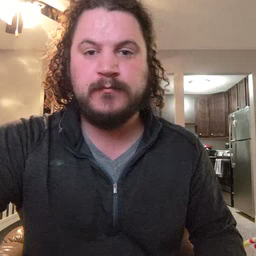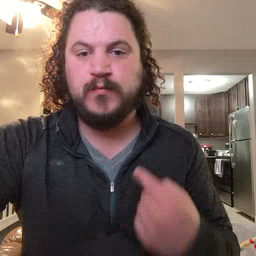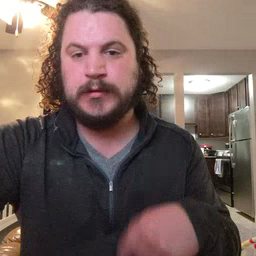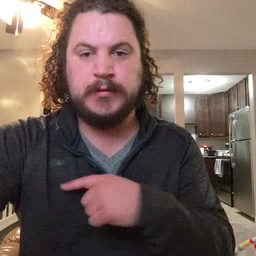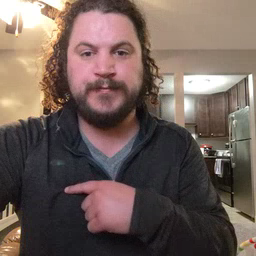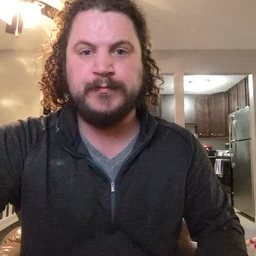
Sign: weus